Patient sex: M
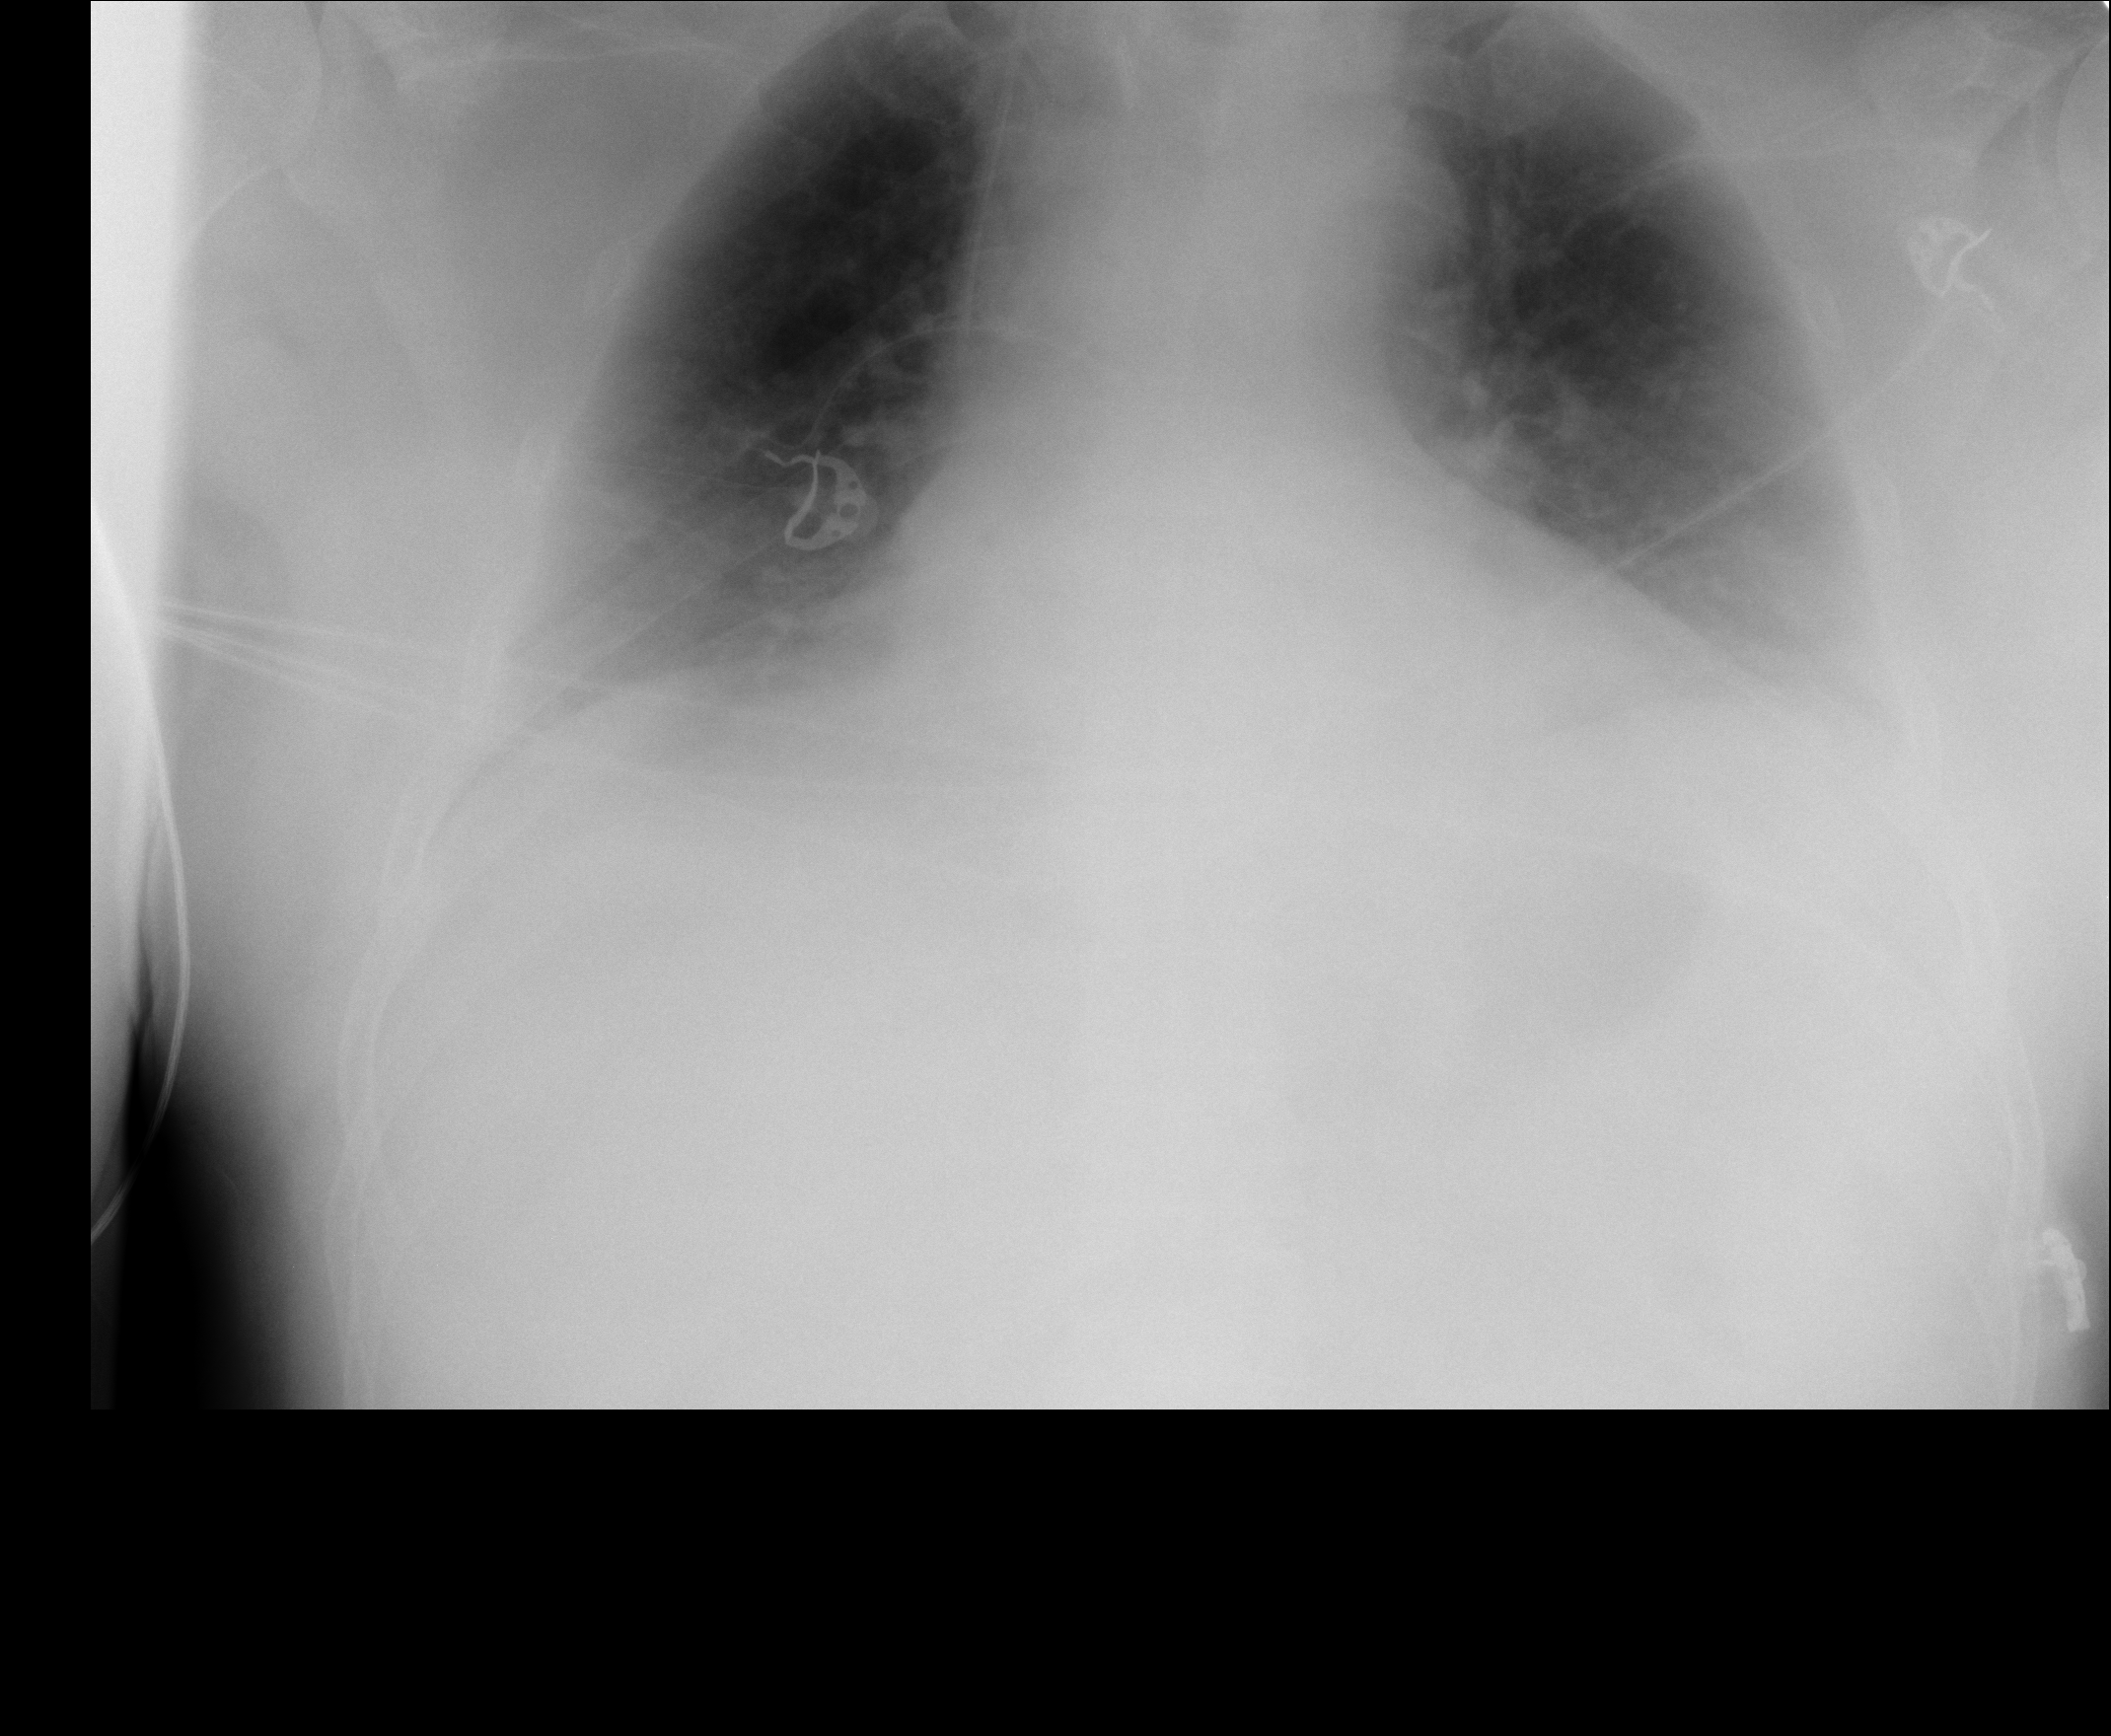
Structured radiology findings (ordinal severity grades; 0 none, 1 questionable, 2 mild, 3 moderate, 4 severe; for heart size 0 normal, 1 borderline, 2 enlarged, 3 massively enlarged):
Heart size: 0
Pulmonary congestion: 2
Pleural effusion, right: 2
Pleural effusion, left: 2
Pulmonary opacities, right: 0
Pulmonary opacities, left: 0
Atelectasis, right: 0
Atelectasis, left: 0